高三 · 解析几何
24. 如图, $\triangle \mathrm{ABC}$ 内接于 $\odot \mathrm{O}, \mathrm{AB}=\mathrm{AC}$, 直线 $\mathrm{MN}$ 切 $\odot \mathrm{O}$ 于点 $\mathrm{C}$, 弦 $\mathrm{BD} / / \mathrm{MN}, \mathrm{AC}$ 与 $\mathrm{BD}$ 相交于点 $\mathrm{E}$.

(1)求证: $\triangle \mathrm{ABE} \cong \triangle A C D$;
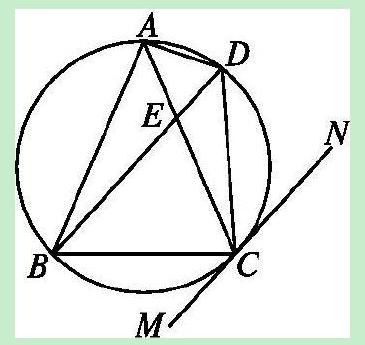
答案: 证明: $\because \mathrm{BD} / / \mathrm{MN}, \therefore \angle \mathrm{CDB}=\angle \mathrm{DCN}$.

又 $\angle \mathrm{BAE}=\angle \mathrm{CDB}$,

$\therefore \angle \mathrm{BAE}=\angle \mathrm{DCN}$.

又直线 $\mathrm{MN}$ 是 $\odot \mathrm{O}$ 的切线,

$\therefore \angle \mathrm{DCN}=\angle \mathrm{CAD}$.

$\therefore \angle \mathrm{BAE}=\angle \mathrm{CAD}$.

又 $\angle \mathrm{ABE}=\angle \mathrm{ACD}, \mathrm{AB}=\mathrm{AC}$,

$\therefore \triangle \mathrm{ABE} \cong \triangle \mathrm{ACD}$

(2)求证: $\mathrm{BE}=\mathrm{BC}$.

答案: 证明: $\because \angle \mathrm{EBC}=\angle \mathrm{BCM}, \angle \mathrm{BCM}=\angle \mathrm{BDC}$,

$\therefore \angle \mathrm{EBC}=\angle \mathrm{BDC}$.

$\therefore \mathrm{CB}=\mathrm{CD}$.

$\because \angle \mathrm{BEC}=\angle \mathrm{EDC}+\angle \mathrm{ECD}, \angle \mathrm{ECD}=\angle \mathrm{ABE}$,

$\therefore \angle \mathrm{BEC}=\angle \mathrm{EBC}+\angle \mathrm{ABE}=\angle \mathrm{ABC}$.

又 $A B=A C$,
$\therefore \angle \mathrm{ABC}=\angle \mathrm{ECB}$.

$\therefore \angle \mathrm{BEC}=\angle \mathrm{ECB}$.

$\therefore \mathrm{BE}=\mathrm{BC}$.
解析: ：分析：本题主要考查了弦切角的性质, 解决问题的关键是根据弦切角的性质(1)由已知, 得 $\angle \mathrm{ABE}=\angle \mathrm{ACD}$, 只需证明 $\angle \mathrm{BAE}=\angle \mathrm{CAD}$, 转化为证明 $\angle \mathrm{BAE}=\angle \mathrm{CDB}, \angle \mathrm{CDB}=\angle \mathrm{DCN}$, $\angle \mathrm{DCN}=\angle \mathrm{CAD}$.(2)转化为证明 $\angle \mathrm{BEC}=\angle \mathrm{ECB}$.